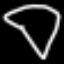
Label: diamond